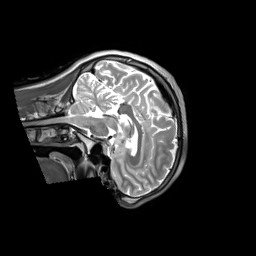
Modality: T2w
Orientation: sagittal
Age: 26
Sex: male
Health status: ill
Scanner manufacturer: siemens
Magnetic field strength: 3 T
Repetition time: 2.8 s
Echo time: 0.326 s